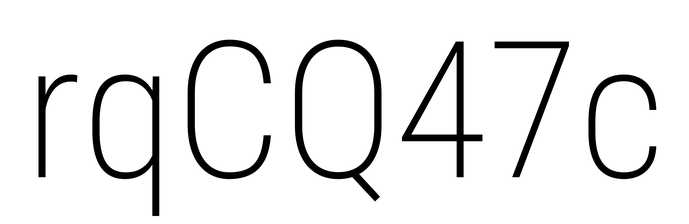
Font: Roboto_Condensed_ExtraLight